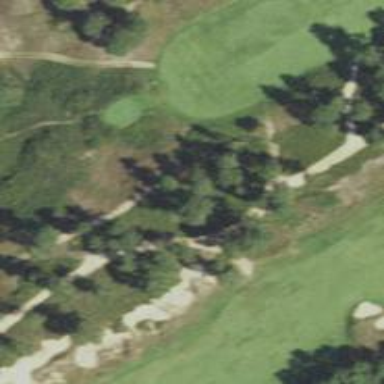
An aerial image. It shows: Path used for both walking and golf.